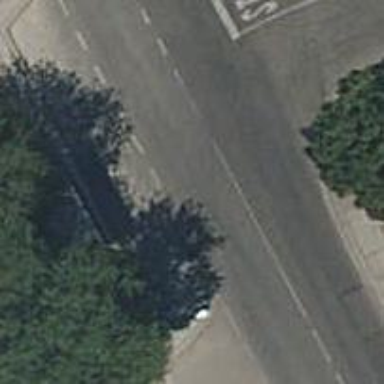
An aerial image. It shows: Public transport stop position.